Question: I need a seek bar which color need this

I made an xml file in drawable and its gradient is set below
'''
<layer-list xmlns:android="http://schemas.android.com/apk/res/android" >
<item android:id="@android:id/background">
<shape>
<corners android:radius="5dip" />
<gradient
android:angle="270"
android:centerColor="#808080"
android:centerY="0.75"
android:endColor="#808080"
android:startColor="#808080" />
</shape>
</item>
<item android:id="@android:id/secondaryProgress">
<clip>
<shape>
<corners android:radius="2dip" />
<gradient
android:angle="270"
android:centerColor="#09488D"
android:centerY="0.75"
android:endColor="#09488D"
android:startColor="#09488D" />
</shape>
</clip>
</item>
<item android:id="@android:id/progress">
<clip>
<shape>
<corners android:radius="5dip" />
<gradient
android:angle="270"
android:centerColor="#09488D"
android:centerY="0.75"
android:endColor="#09488D"
android:startColor="#09488D" />
</shape>
</clip>
</item>
</layer-list>
'''
Then this xml use it in seekbar's background
But the color does not change :(
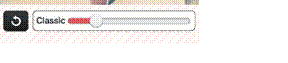
Answer: Include this in seek bar:
'''
<SeekBar
android:progressDrawable="@drawable/progress"
android:thumb="@drawable/thumb"/>
'''
where progress.xml:
'''
<?xml version="1.0" encoding="utf-8"?>
<layer-list xmlns:android="http://schemas.android.com/apk/res/android">
<item android:id="@android:id/background"
android:drawable="@drawable/background_fill" />
<item android:id="@android:id/progress">
<clip android:drawable="@drawable/progress_fill" />
</item>
</layer-list>
'''
and thumb.xml:
'''
<?xml version="1.0" encoding="utf-8"?>
<selector xmlns:android="http://schemas.android.com/apk/res/android">
<item android:drawable="@drawable/thumb_fill" />
</selector>
'''
Also you can refer this link - <URL>